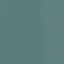
Land use / land cover class: SeaLake